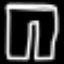
Label: pants